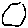
Label: hexagon